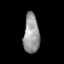
Tissue: skin
Cell type: Epithelial cells
Senescence score: 0.8802
Nuclear area (px): 615
Mean DAPI intensity: 151.441